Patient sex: F
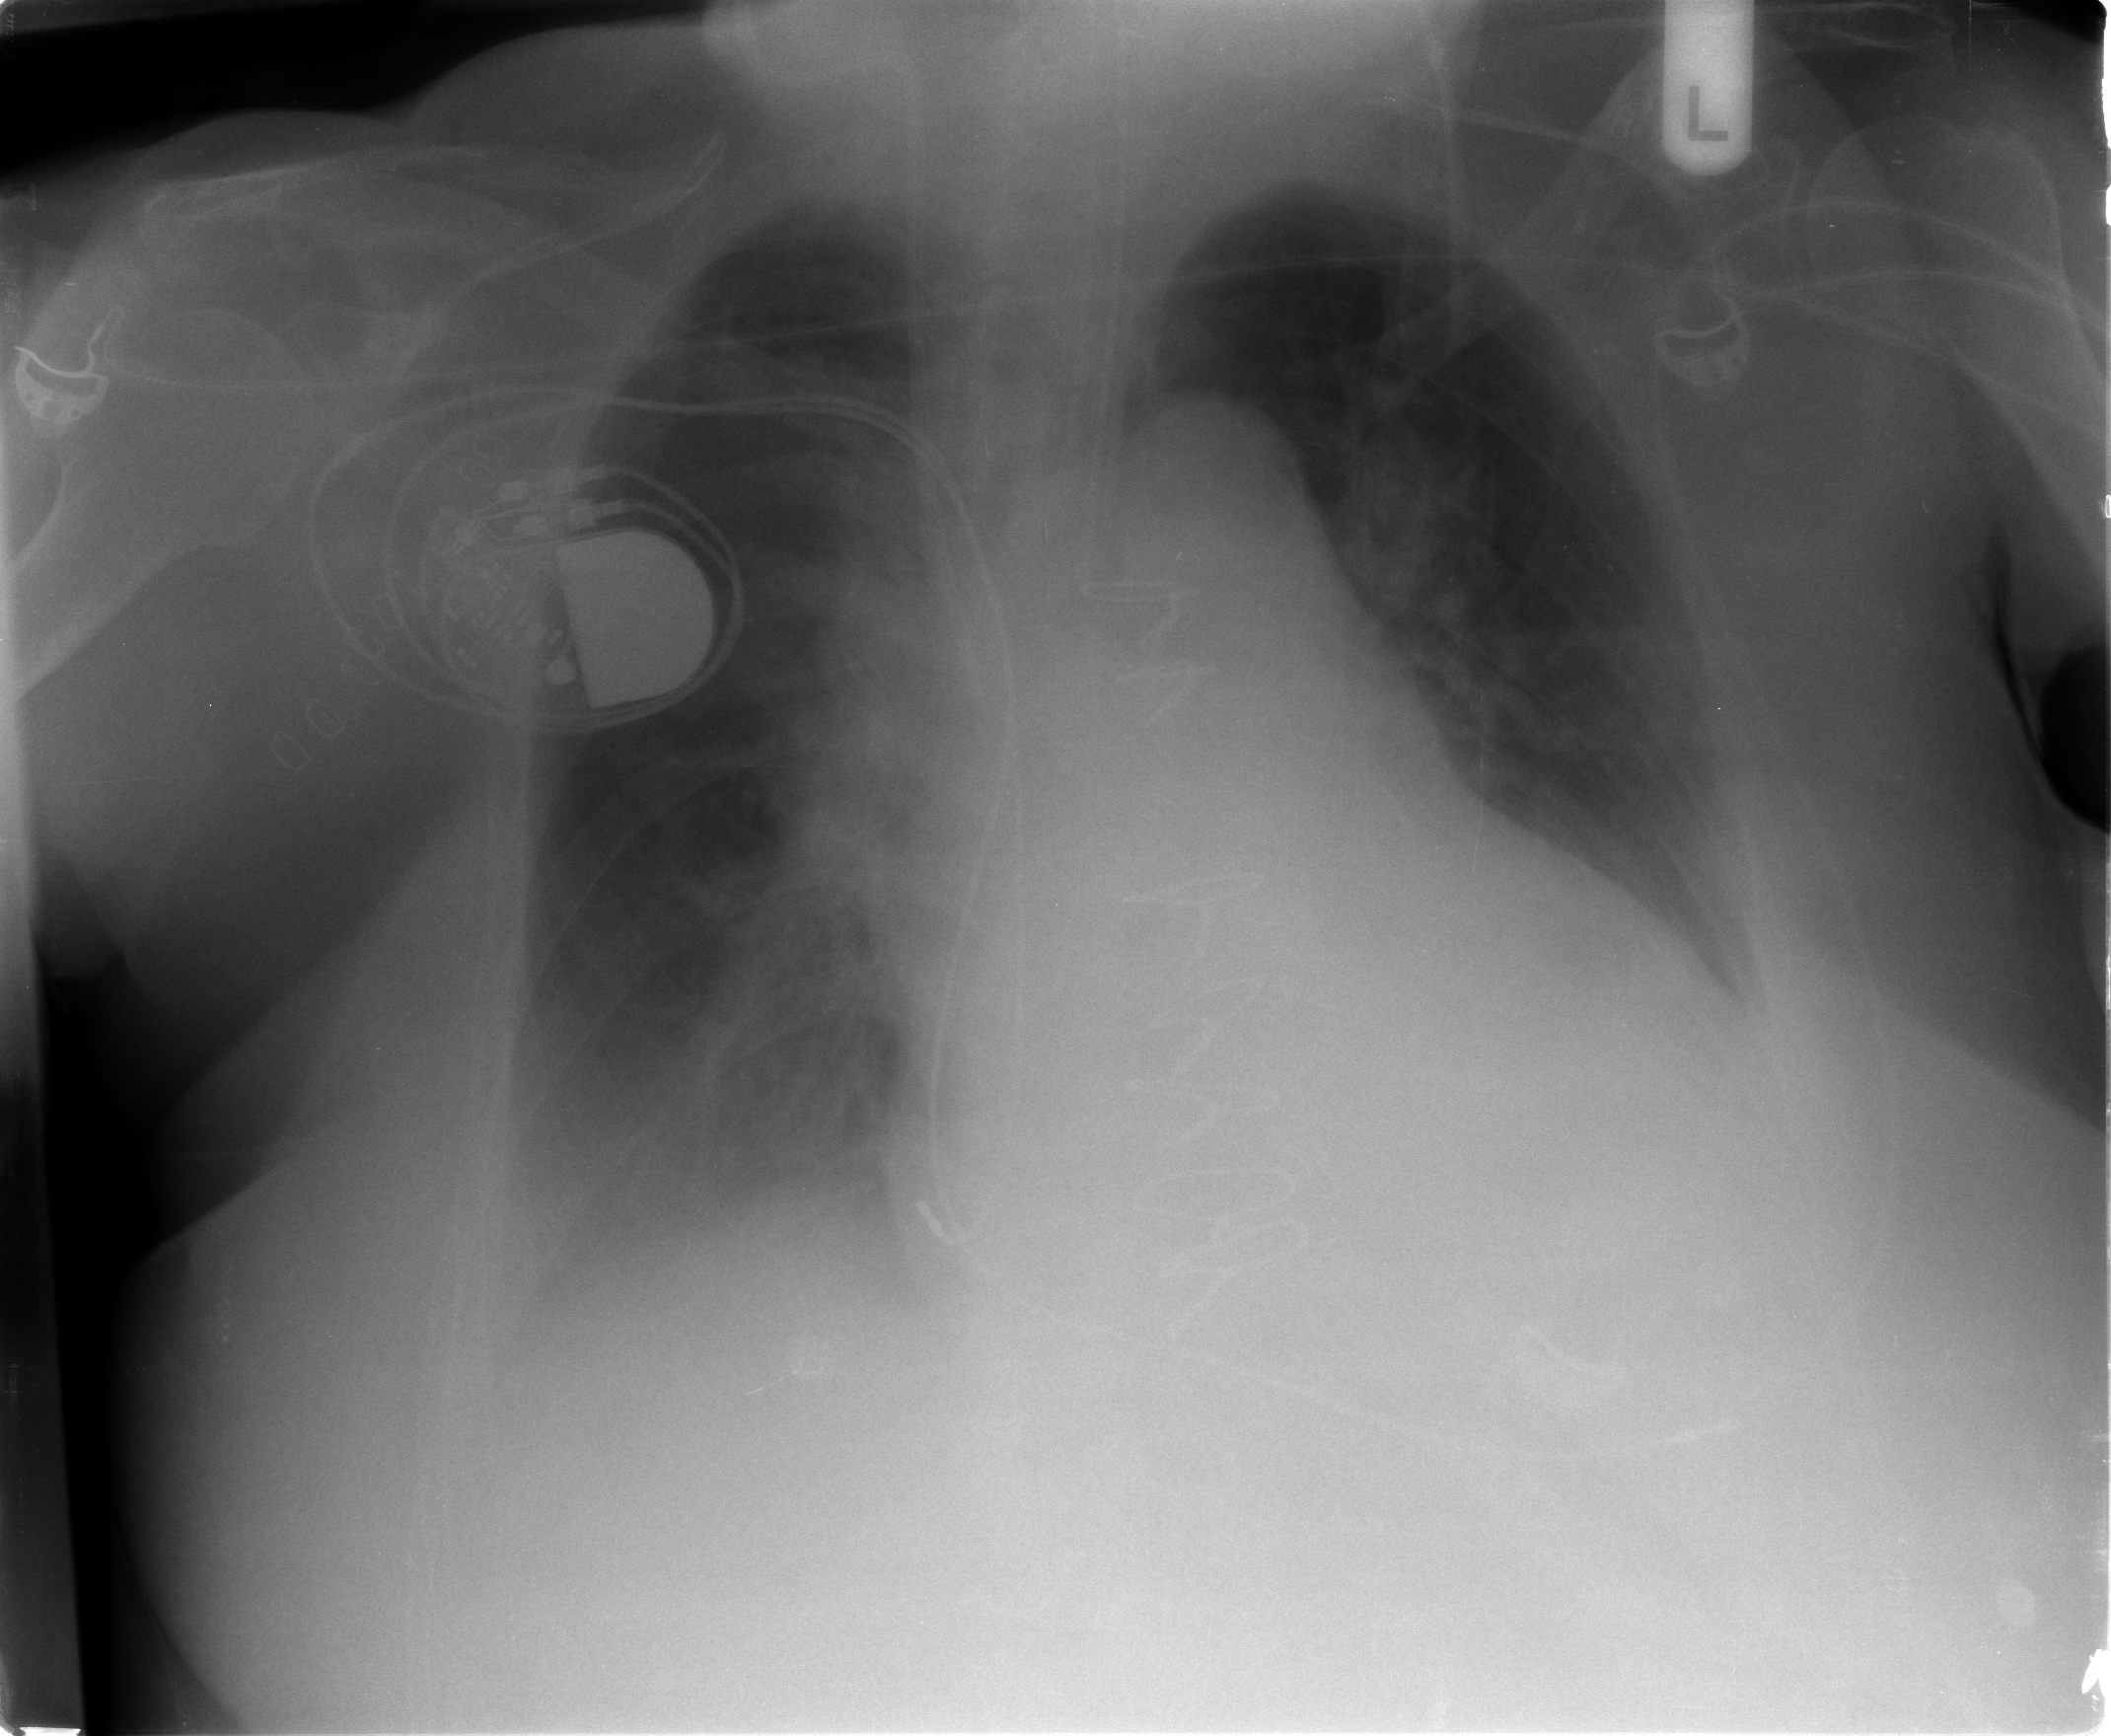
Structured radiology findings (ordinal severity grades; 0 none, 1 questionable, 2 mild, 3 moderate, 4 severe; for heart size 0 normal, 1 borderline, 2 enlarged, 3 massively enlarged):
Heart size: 3
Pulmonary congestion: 2
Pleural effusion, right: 1
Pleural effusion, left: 1
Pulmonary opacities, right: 1
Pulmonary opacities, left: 0
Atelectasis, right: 2
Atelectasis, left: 1